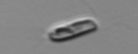
Label: Chrysochromulina